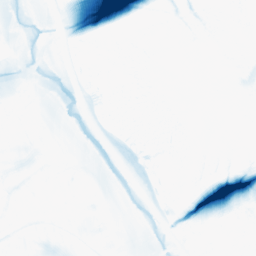
Category: morphological
Decomposition family: morphological_ellipse
Decomposition parameters: operation: closing
width: 50
height: 20
Upsampling method: sinc_hamming
Upsampling parameters: scale: 4
kernel_size: 8
Upsampling scale: 4